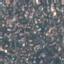
Label: Residential